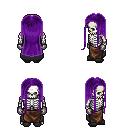
a pixel art fantasy rpg character, male body template, skeleton, black cape, robe skirt, purple extra-long hairstyle, metal gloves, gray slippers, four views (front, back, left, right), 2x2 character sprite sheet, small pixel art, hard edges, no anti-aliasing